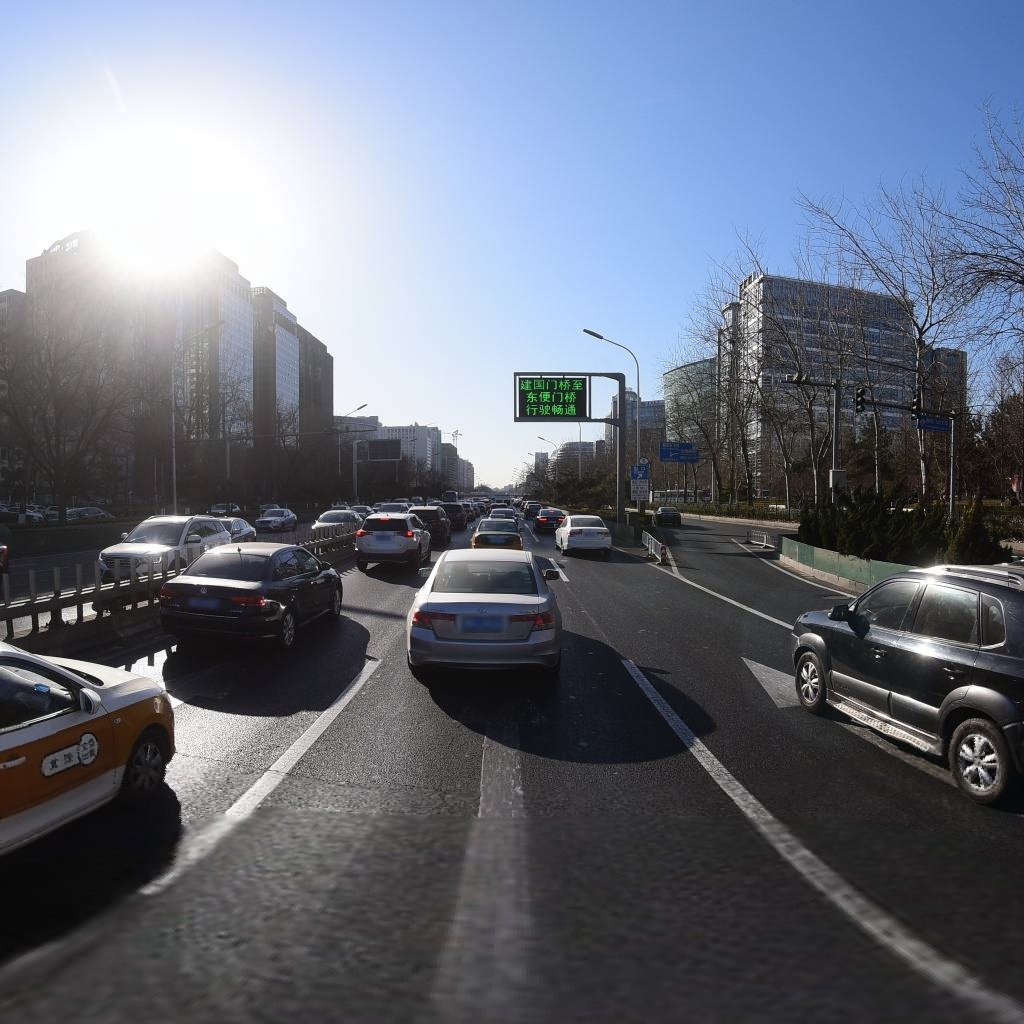
Region: Dongcheng
Road damage annotations: transverse crack